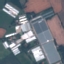
Land use / land cover: Industrial